Interaction volume radius: 5 \u00c5
Interaction volume height: 20 \u00c5
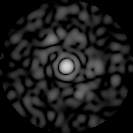
Disorder parameter: 0.872